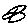
Label: line